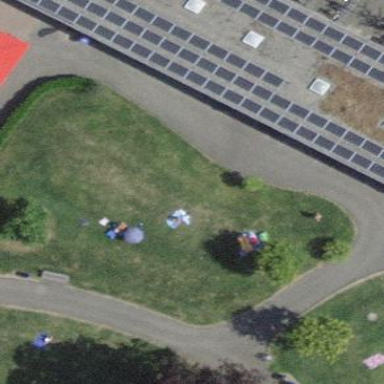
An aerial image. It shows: Solar power generator.